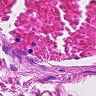
Metastatic tissue present: no